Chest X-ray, PA view. Patient: 51 years old, sex M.
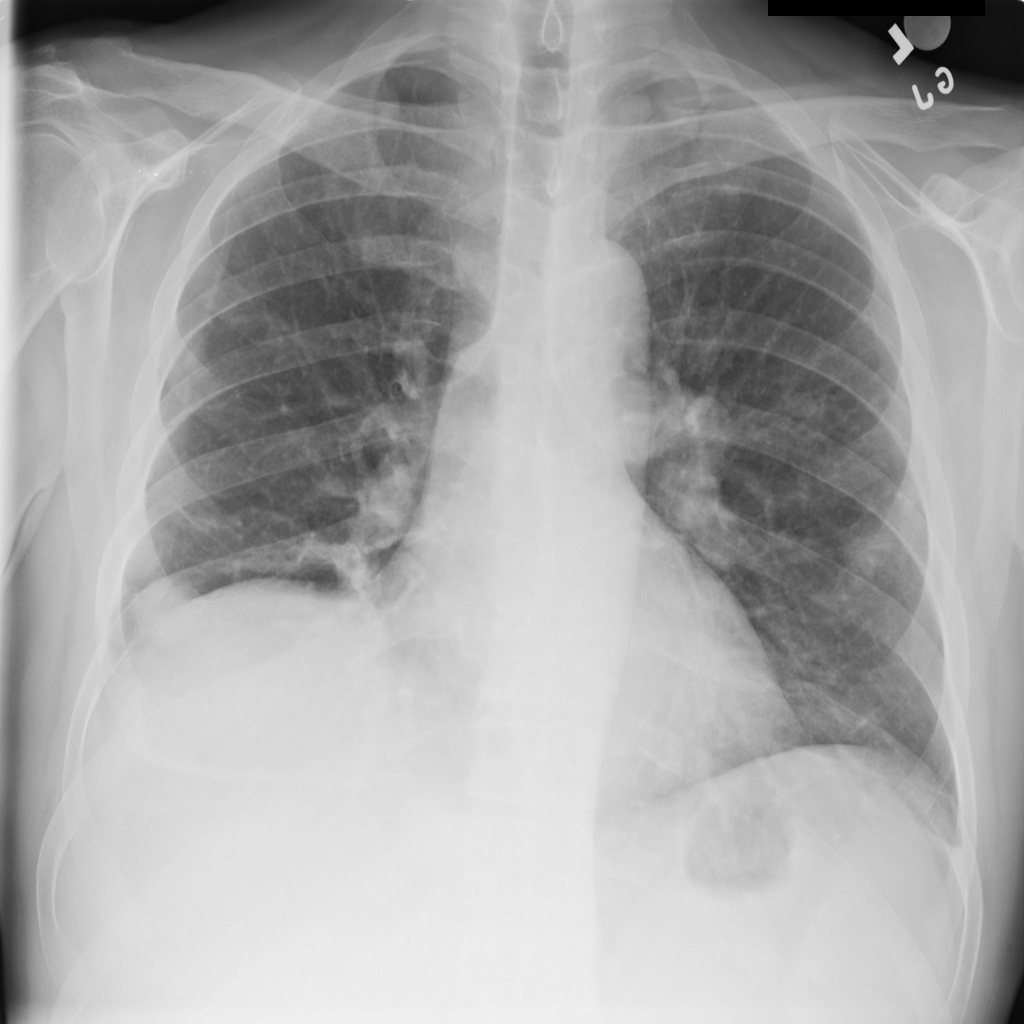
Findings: Mass